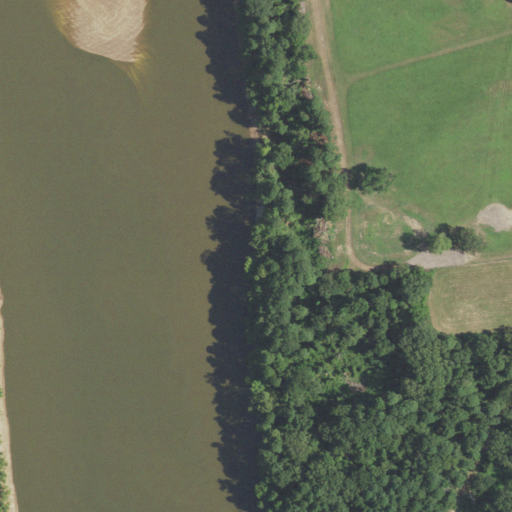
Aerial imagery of cliff(s) in Louisiana named Hurrican Bluffs containing open water, pasture, mixed forest, evergreen forest, and woody wetlands